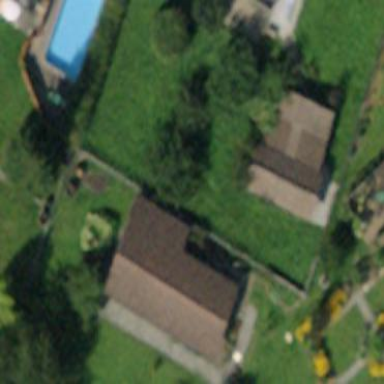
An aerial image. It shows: Shed building.